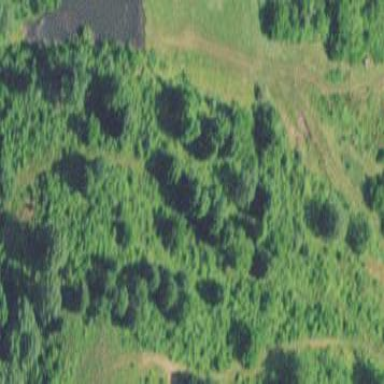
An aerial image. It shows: Beautiful woodland area.